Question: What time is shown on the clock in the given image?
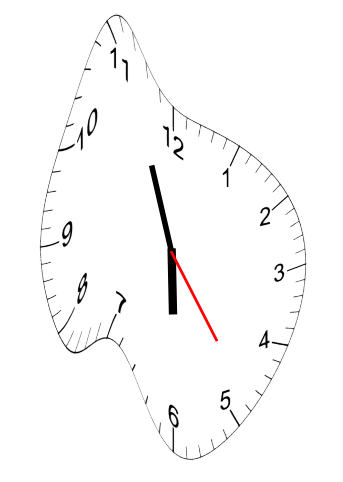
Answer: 05:56:24